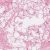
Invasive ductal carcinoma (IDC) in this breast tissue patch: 0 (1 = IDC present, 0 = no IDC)